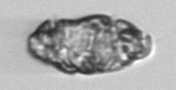
Label: Warnowia